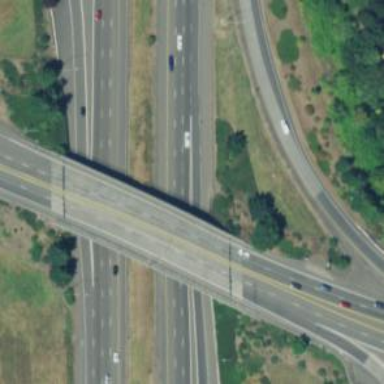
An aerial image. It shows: Bridge that is man-made.